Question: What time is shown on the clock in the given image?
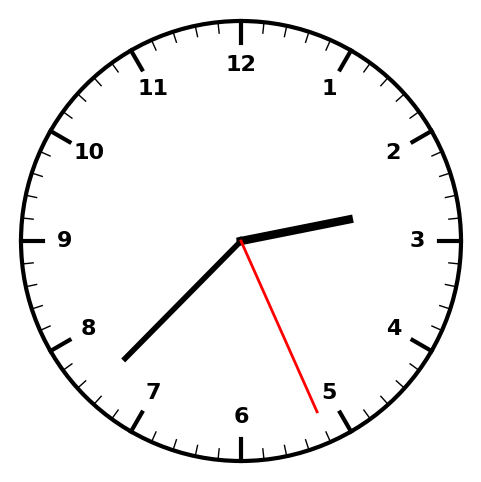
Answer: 02:37:26